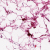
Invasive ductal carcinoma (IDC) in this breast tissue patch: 0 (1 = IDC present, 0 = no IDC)